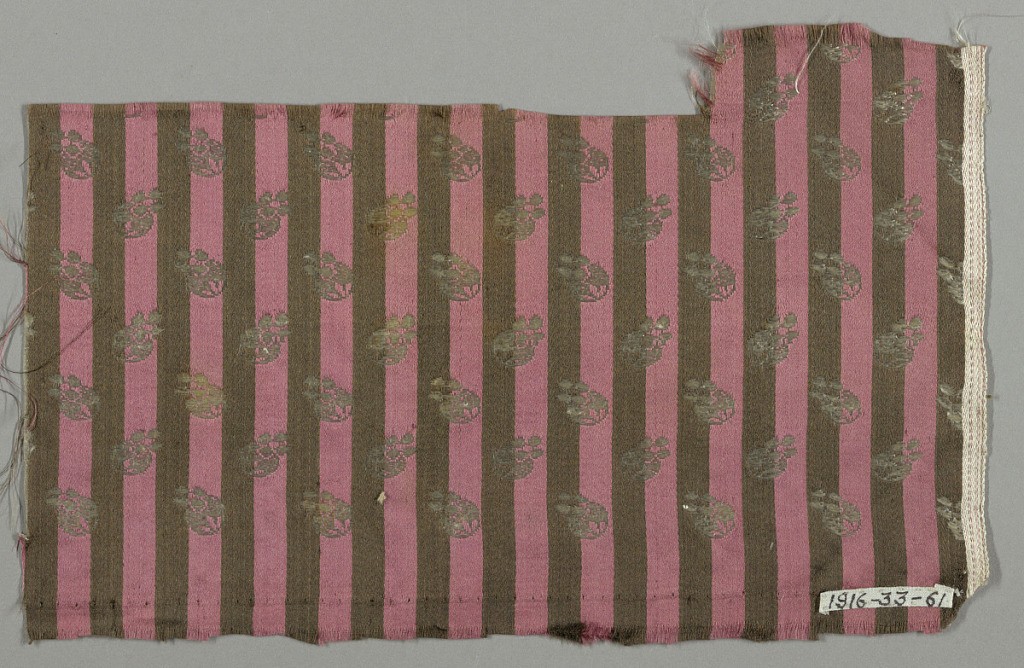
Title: Fragment
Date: ca. 1840
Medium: silk Technique: satin plain weave with supplementary weft
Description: Fragment showing vertical stripes of purple and black with small allover white flower figure.